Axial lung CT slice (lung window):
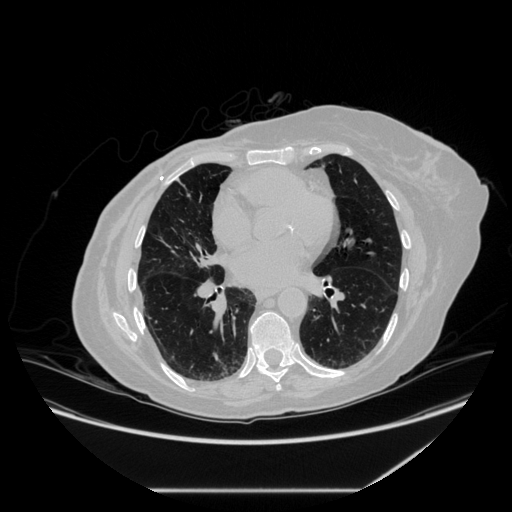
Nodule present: no